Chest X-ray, AP view. Patient: 49 years old, sex F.
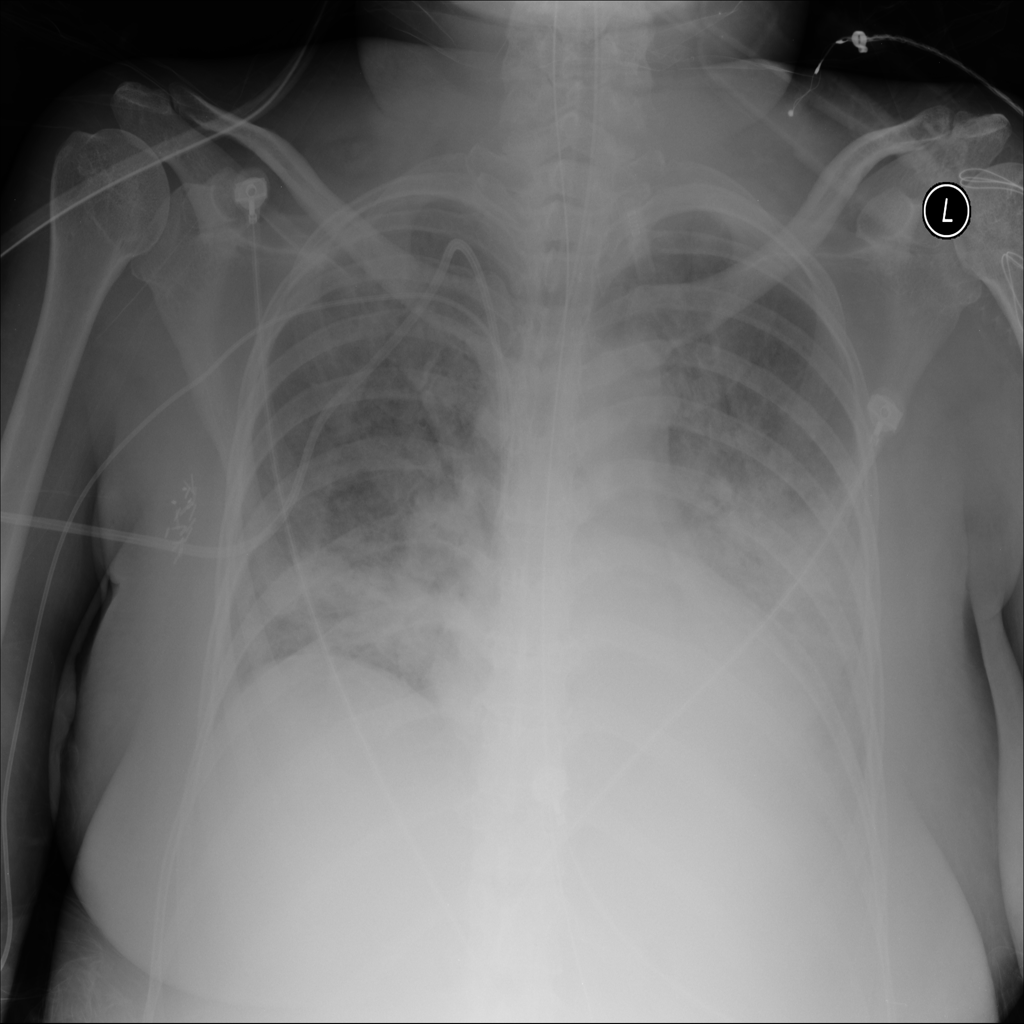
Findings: Consolidation, Infiltration